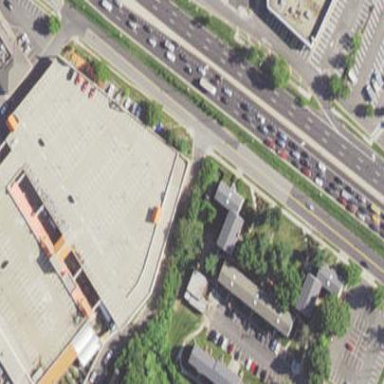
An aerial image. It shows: Multi-storey parking building.